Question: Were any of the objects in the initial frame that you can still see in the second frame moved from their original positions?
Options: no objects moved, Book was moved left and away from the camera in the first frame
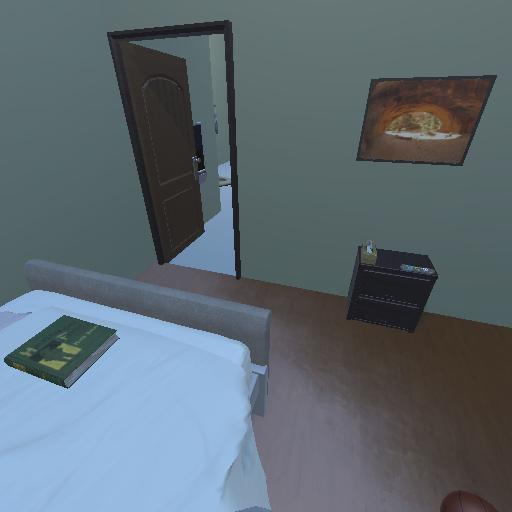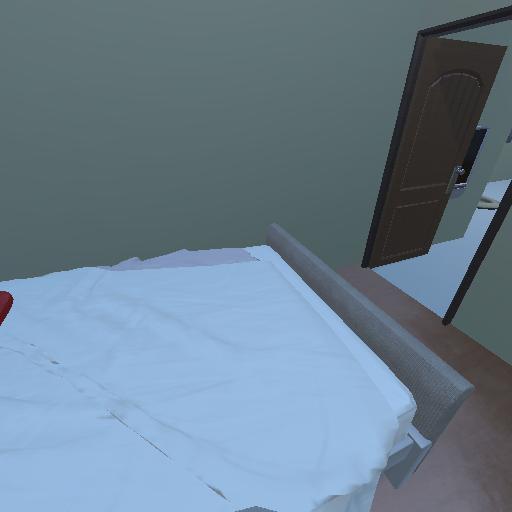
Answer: no objects moved